Interaction volume radius: 10 \u00c5
Interaction volume height: 10 \u00c5
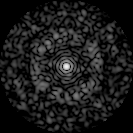
Disorder parameter: 0.8255